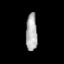
Tissue: lung
Cell type: Endothelial cells
Senescence score: 0.5601
Nuclear area (px): 419
Mean DAPI intensity: 171.883